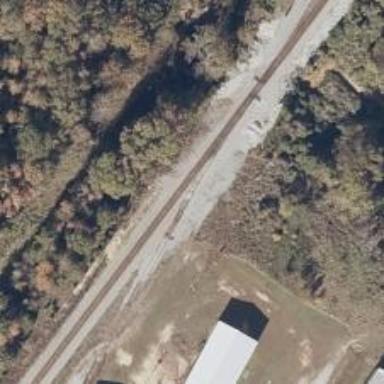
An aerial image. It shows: Rail spur service.